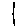
Label: line